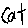
Label: cat